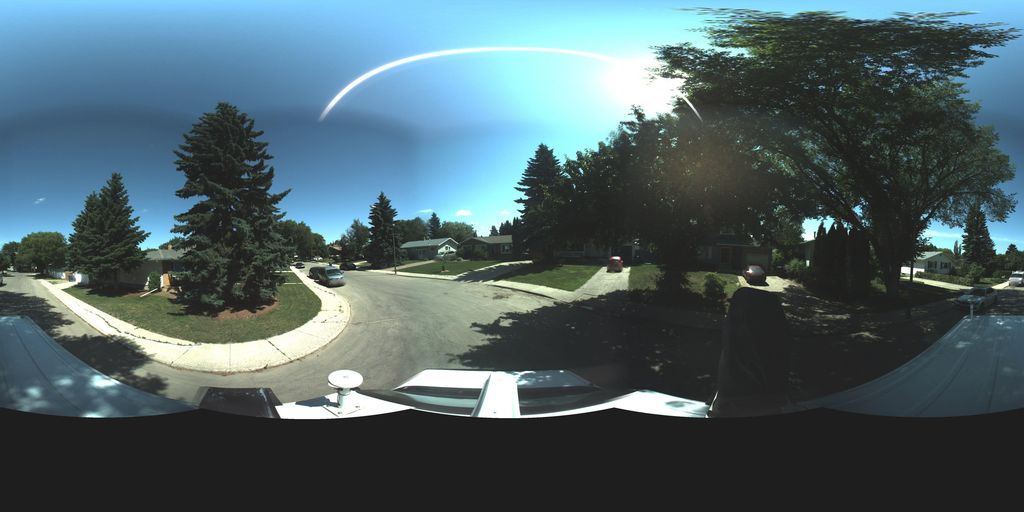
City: saskatoon